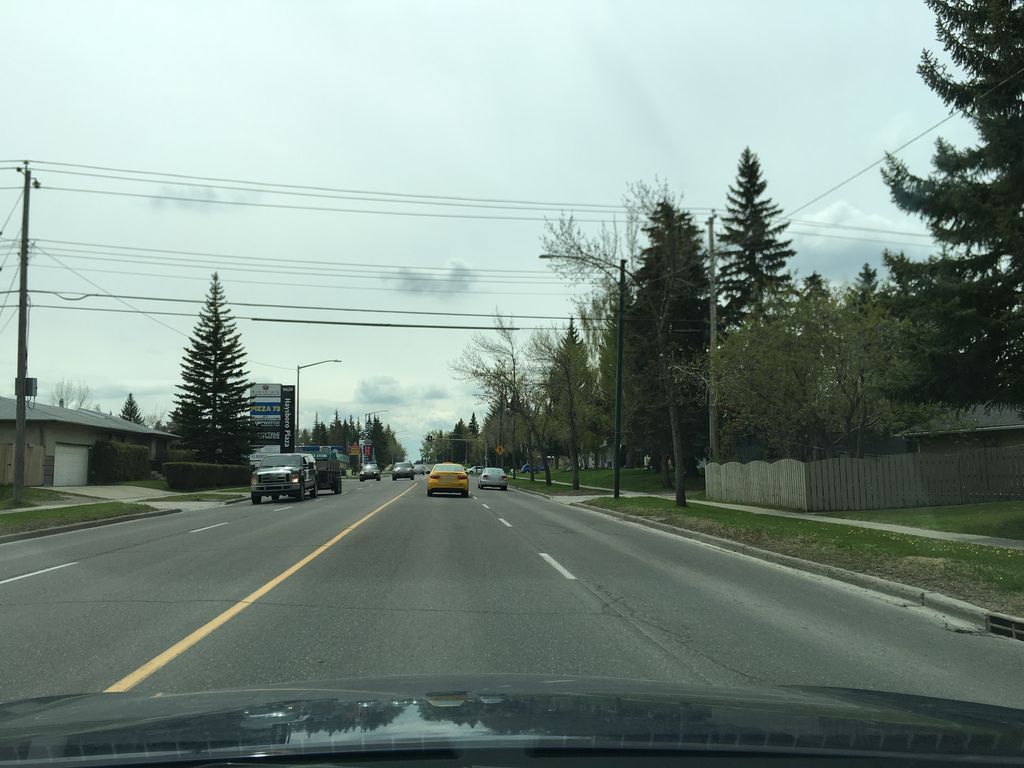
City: calgary